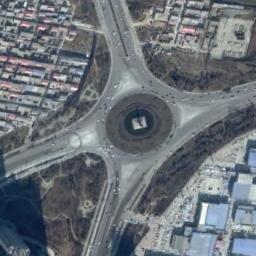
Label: roundabout